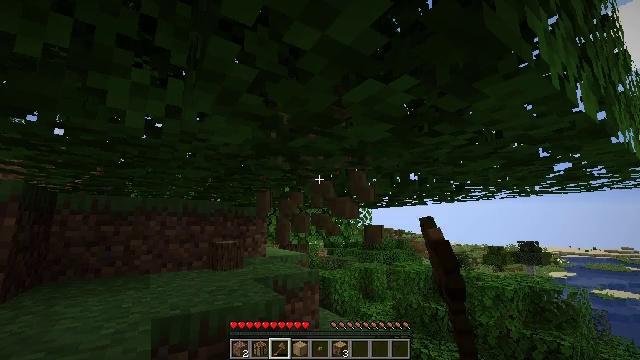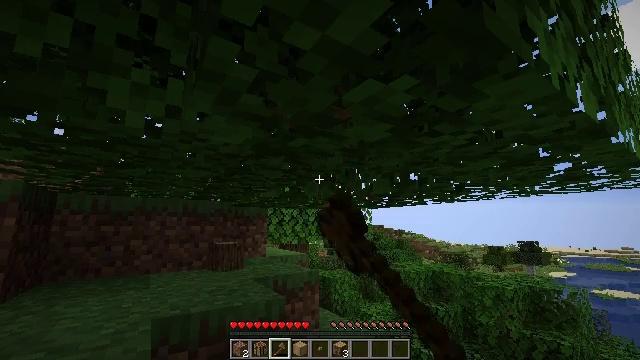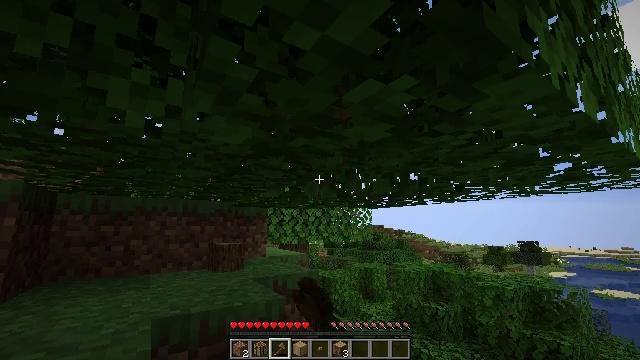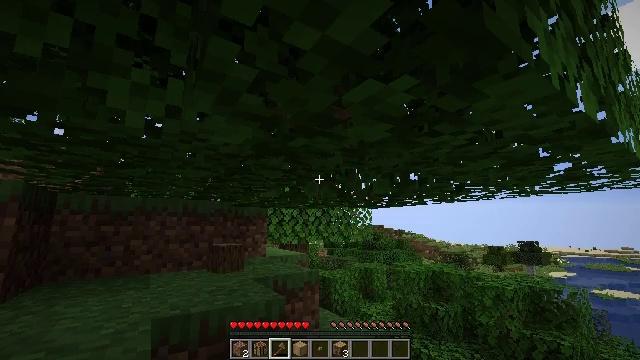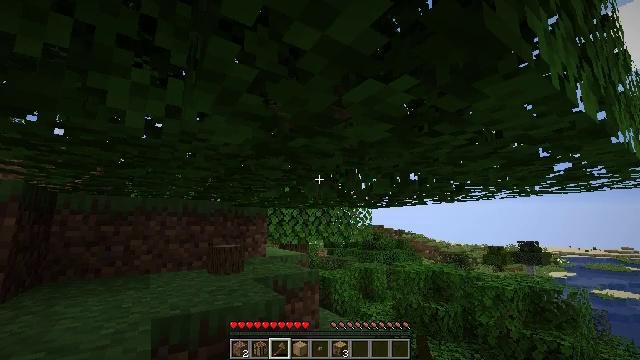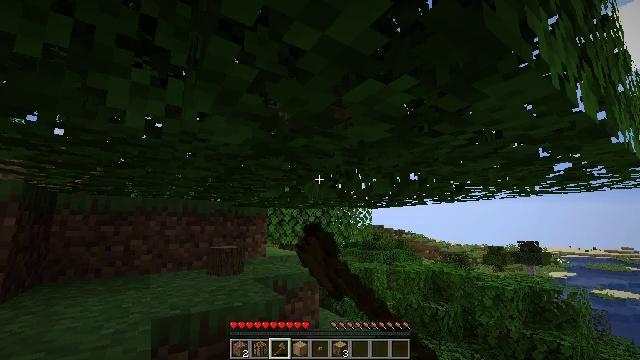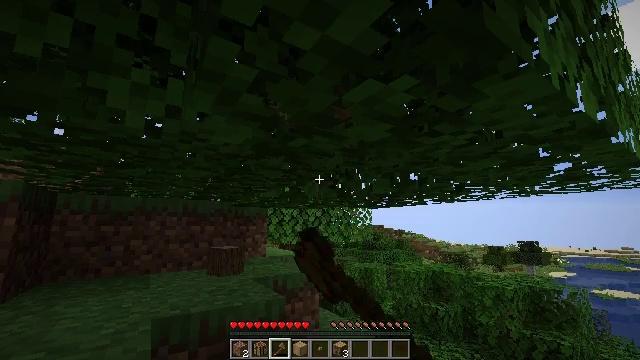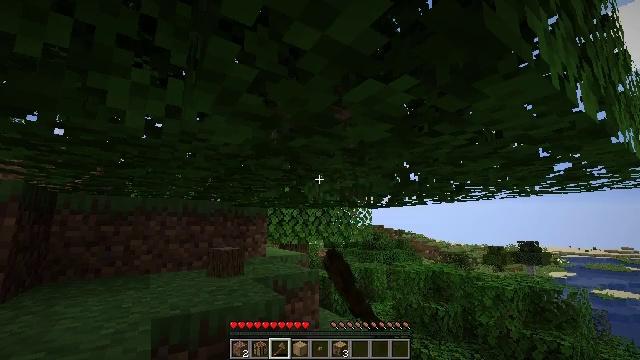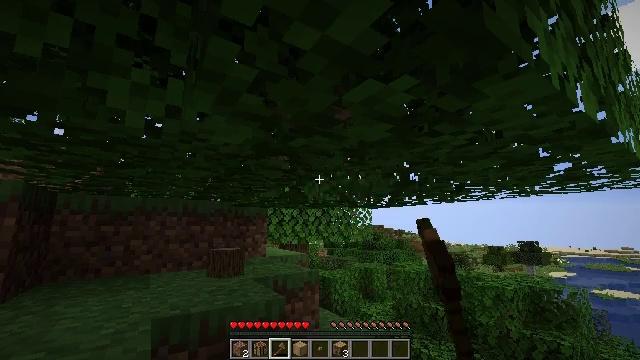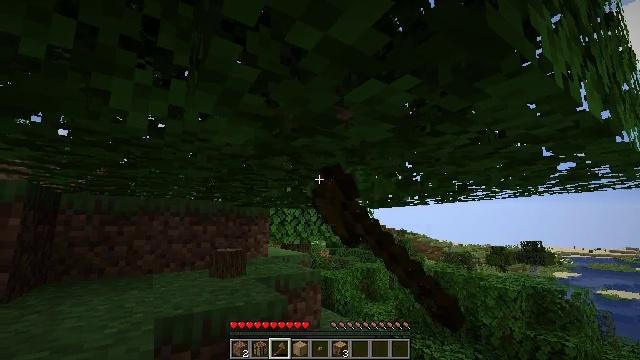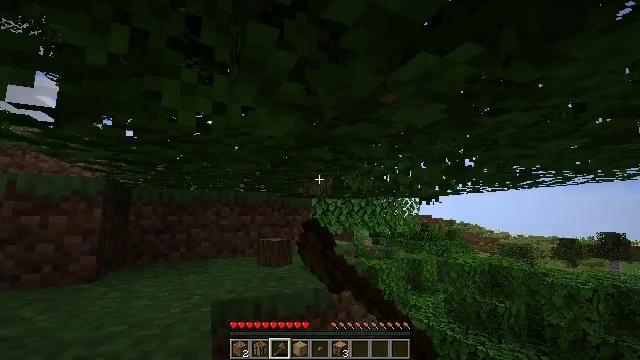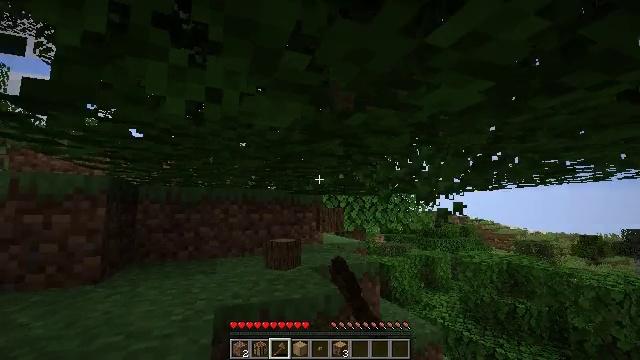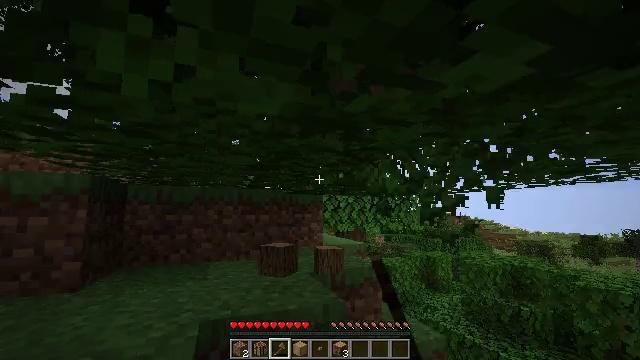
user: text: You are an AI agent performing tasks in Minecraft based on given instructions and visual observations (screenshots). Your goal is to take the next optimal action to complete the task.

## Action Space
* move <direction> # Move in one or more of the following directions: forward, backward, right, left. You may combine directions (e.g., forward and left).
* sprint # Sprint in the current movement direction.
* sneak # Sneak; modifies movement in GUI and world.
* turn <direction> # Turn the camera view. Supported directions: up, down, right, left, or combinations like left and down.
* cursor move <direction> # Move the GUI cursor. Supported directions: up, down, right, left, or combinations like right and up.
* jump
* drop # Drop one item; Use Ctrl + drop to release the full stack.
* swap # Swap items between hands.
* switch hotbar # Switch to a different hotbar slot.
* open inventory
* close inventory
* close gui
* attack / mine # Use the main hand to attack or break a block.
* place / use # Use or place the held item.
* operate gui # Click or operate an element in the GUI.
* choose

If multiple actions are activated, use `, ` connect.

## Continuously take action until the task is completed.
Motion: motion action
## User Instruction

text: Break oak leaves from the trees.
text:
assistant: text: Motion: attack / mine
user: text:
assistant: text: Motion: attack / mine
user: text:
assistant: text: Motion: attack / mine
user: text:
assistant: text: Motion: attack / mine
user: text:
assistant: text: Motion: attack / mine
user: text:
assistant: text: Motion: attack / mine
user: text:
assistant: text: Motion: attack / mine
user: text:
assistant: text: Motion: attack / mine
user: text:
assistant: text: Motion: attack / mine
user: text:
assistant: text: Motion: move forward, turn left and down
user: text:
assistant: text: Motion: move forward, turn left
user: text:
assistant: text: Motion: move forward
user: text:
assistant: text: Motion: no_op